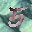
Label: 5